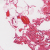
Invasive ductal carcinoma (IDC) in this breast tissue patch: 0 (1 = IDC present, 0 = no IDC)